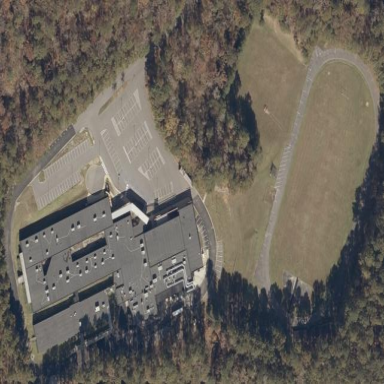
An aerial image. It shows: School.